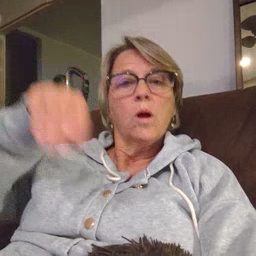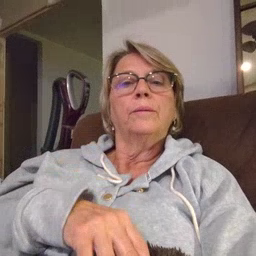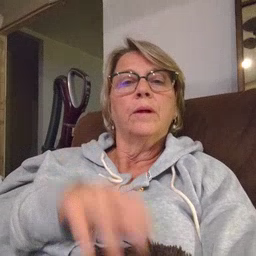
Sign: store